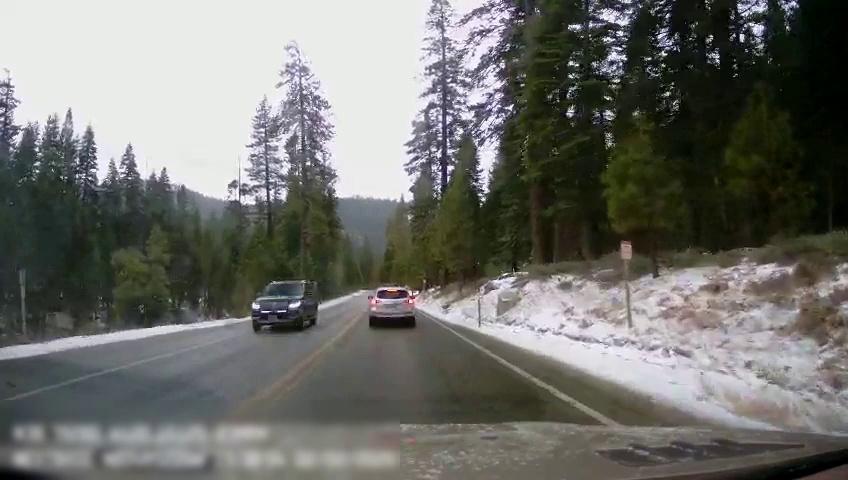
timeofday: Day
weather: Snowy
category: Drivable Space
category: Vehicles | Truck
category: Vehicles | SUV
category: Vehicles | SUV
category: Lanes | Current Lane
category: Lanes | Opposite Lane
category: Lanes | Current Lane
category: Lanes | Opposite Lane
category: Traffic | Signs